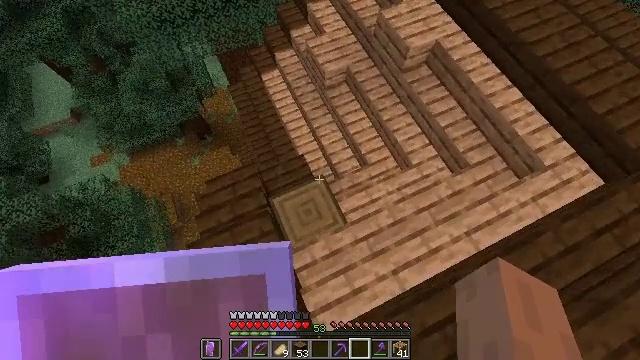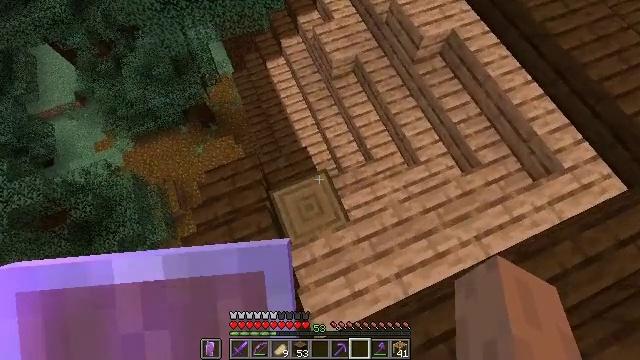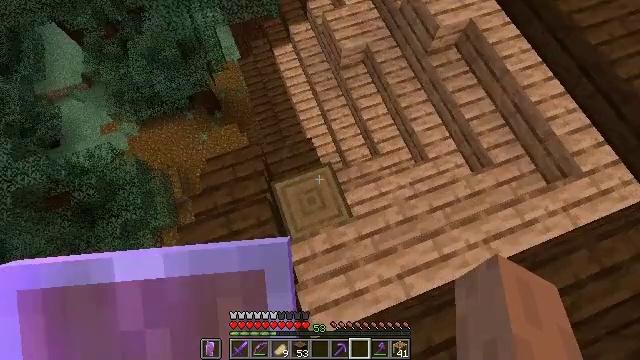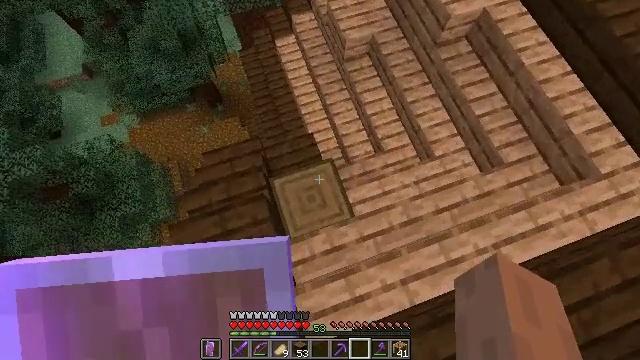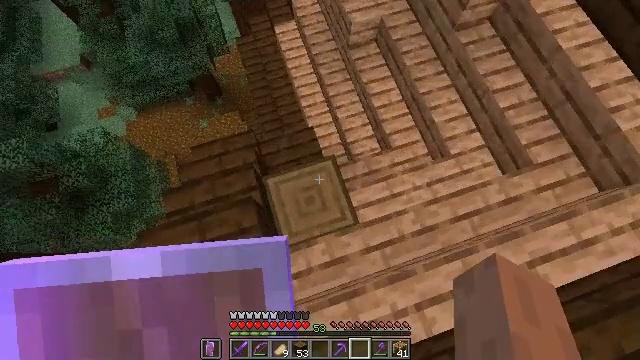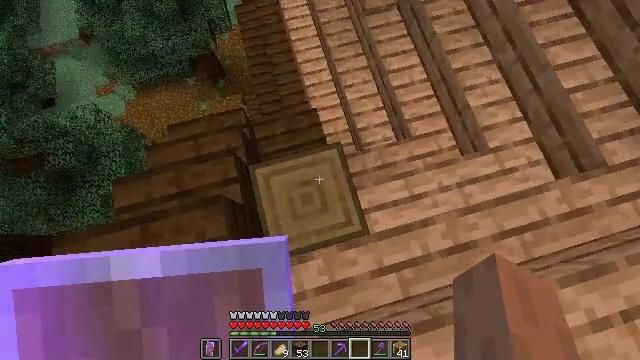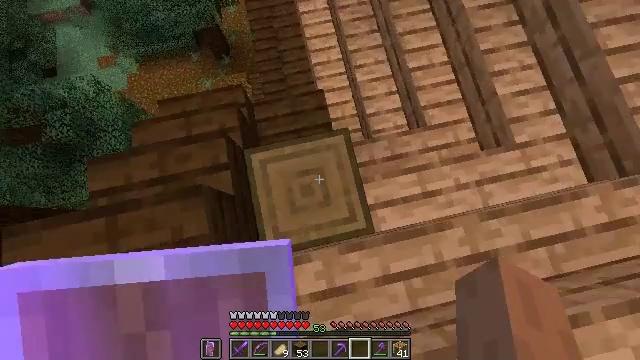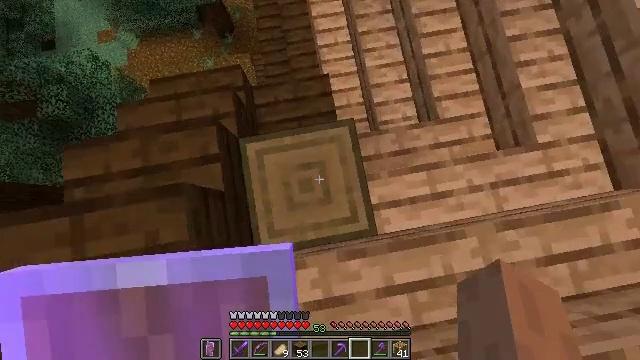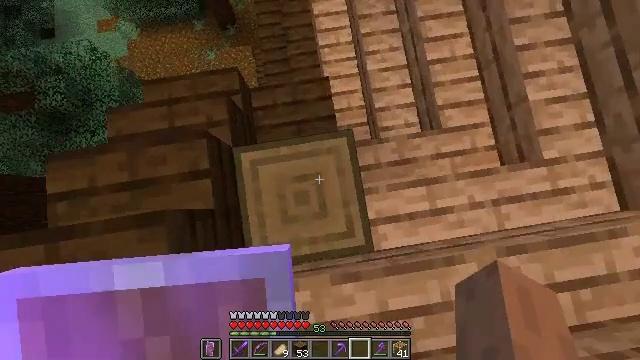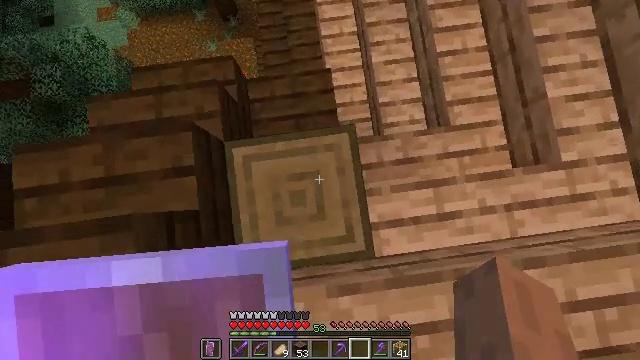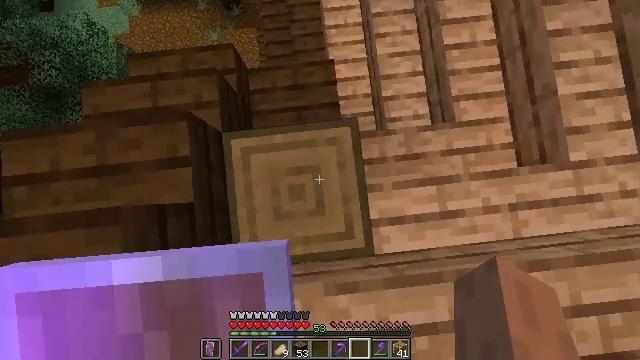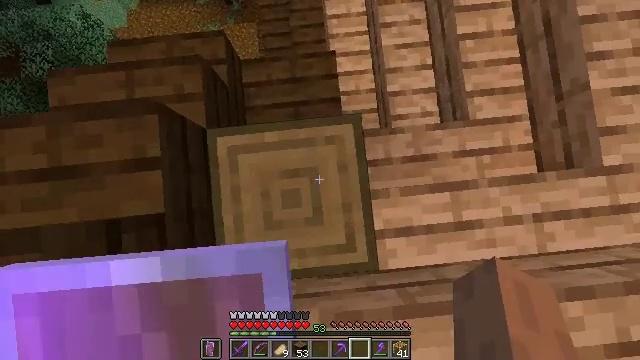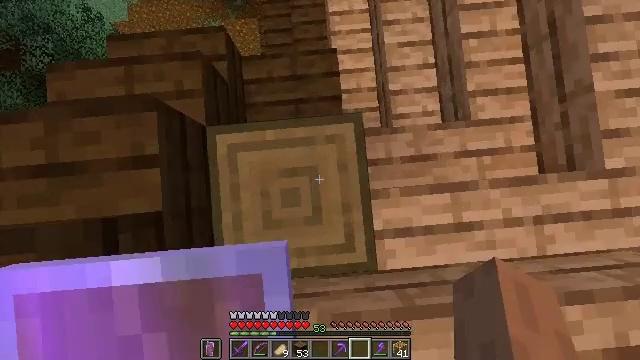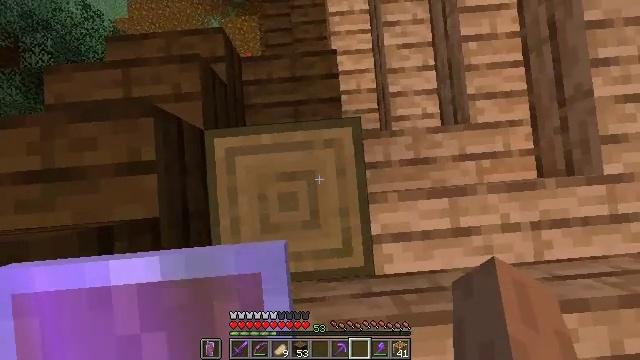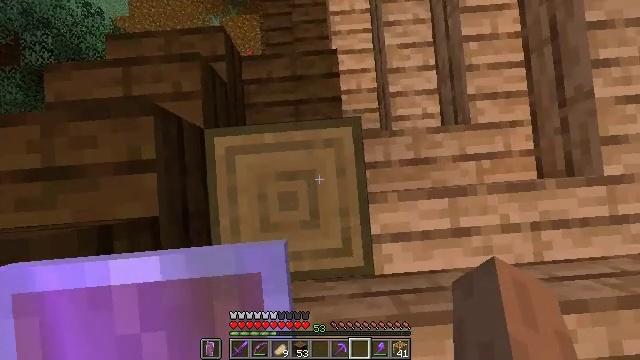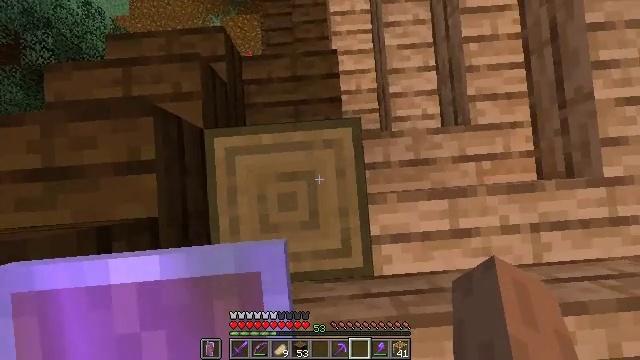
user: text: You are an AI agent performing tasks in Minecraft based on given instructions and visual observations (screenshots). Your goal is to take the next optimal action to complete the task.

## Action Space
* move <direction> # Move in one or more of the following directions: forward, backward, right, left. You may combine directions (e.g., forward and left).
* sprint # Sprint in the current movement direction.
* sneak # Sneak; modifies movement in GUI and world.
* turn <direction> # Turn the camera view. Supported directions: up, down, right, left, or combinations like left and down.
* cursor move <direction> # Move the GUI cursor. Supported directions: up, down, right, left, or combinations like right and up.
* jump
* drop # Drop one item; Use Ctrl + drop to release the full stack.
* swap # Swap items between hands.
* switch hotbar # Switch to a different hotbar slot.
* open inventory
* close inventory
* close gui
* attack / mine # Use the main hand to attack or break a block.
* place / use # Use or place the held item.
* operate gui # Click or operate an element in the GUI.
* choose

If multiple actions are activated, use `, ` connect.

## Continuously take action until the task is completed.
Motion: motion action
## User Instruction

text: Mine the stripped spruce log.
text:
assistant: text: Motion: move forward, turn left and down
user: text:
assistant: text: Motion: move forward, turn left and down
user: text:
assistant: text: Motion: move forward, turn left and down
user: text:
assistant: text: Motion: move forward
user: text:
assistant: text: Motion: move forward, turn left and down
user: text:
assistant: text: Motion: move forward, turn left and down
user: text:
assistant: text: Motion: turn left and down
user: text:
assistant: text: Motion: turn left and down
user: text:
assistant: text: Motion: turn left and down
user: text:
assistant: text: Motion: turn left and down
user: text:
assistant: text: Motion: no_op
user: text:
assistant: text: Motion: no_op
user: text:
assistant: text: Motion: no_op
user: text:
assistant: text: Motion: no_op
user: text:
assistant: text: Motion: no_op
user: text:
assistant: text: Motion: move forward
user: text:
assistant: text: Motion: move forward
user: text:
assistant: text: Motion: move forward
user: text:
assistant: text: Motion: move forward
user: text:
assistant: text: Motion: no_op
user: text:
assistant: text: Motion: no_op
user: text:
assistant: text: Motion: no_op
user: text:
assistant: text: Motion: no_op
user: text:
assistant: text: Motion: no_op
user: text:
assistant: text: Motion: no_op
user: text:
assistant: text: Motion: no_op
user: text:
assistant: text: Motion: no_op
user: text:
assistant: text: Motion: turn left
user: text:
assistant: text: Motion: turn left
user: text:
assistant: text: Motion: turn left